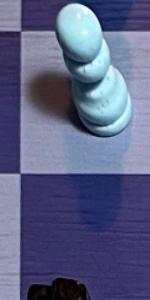
Label: Empty